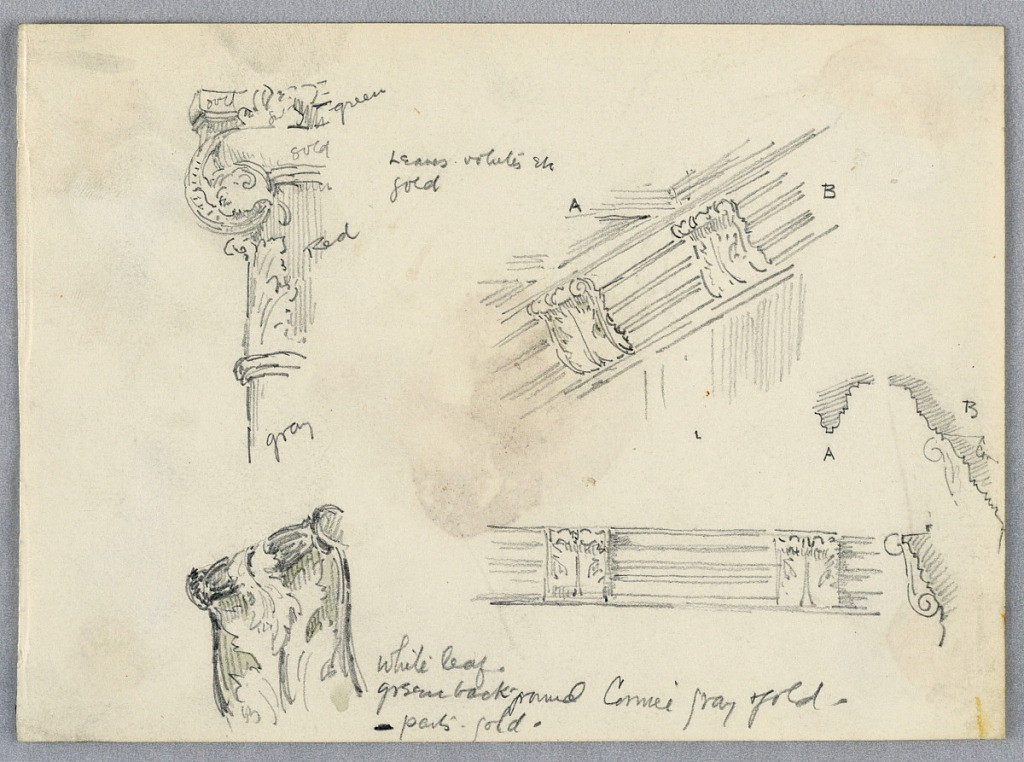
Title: Sketches of Mouldings on Capitals
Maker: Arnold William Brunner, American, 1857–1925
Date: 1883
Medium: Graphite on paper
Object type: Drawing
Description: Acanthus lead motif in capitals, left, and moulding, right, with colors marked.